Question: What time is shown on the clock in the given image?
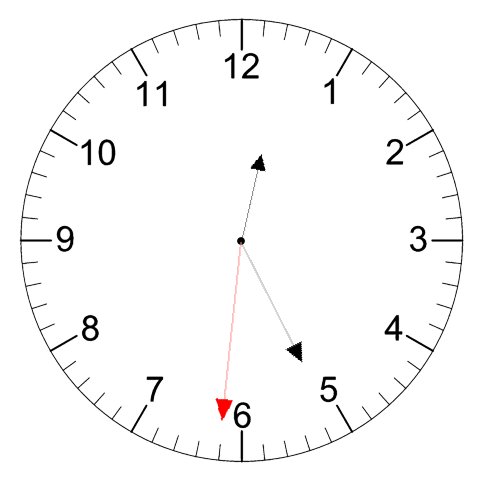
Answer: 12:25:31